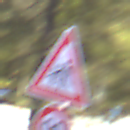
Verkehrszeichen: KinderRechts
Zusatzzeichen unten: Geschwindigkeit90
Umgebung: Outdoor, Nature
Tageszeit: MorningAfternoon
Wetter: Clear
Licht: Natural
Jahreszeit: Winter
Kontrast: HighContrast